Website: lowes
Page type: cart
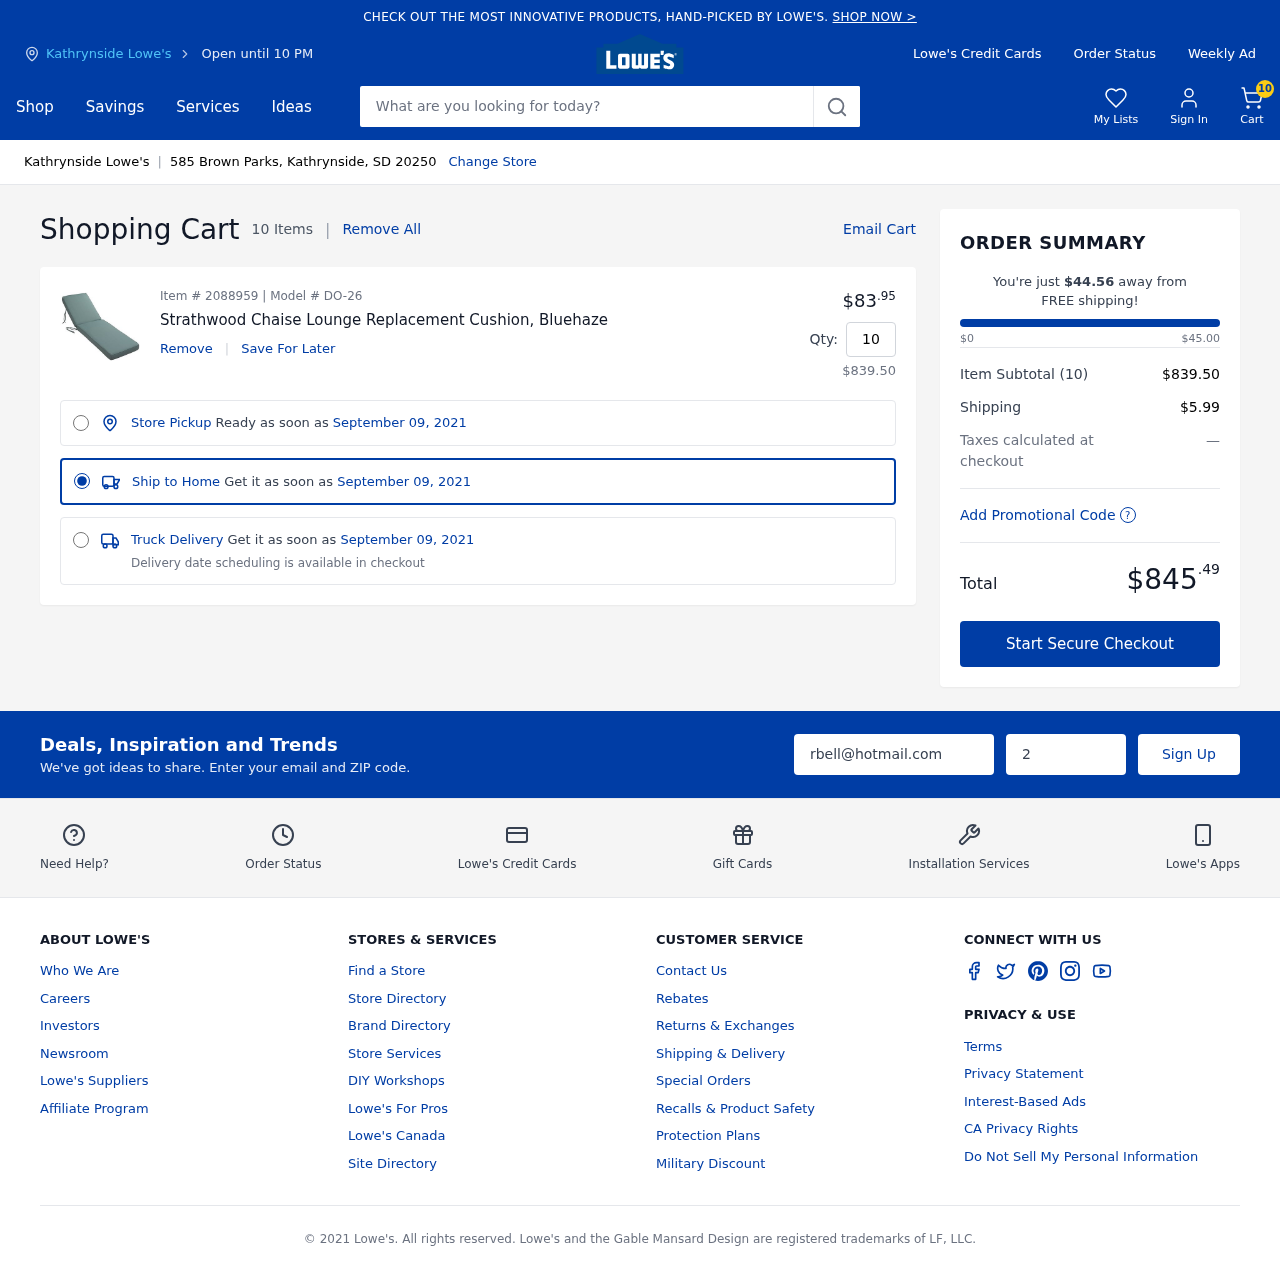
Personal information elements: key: PII_CITY
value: Kathrynside Lowe's
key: PII_EMAIL
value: rbell@hotmail.com
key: PII_POSTCODE
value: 20250
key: PII_STREET
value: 585 Brown Parks
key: PII_CITY_STATE_ZIP
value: Kathrynside, SD 20250
Product elements: key: PRODUCT1_NAME
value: Strathwood Chaise Lounge Replacement Cushion, Bluehaze
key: PRODUCT1_PRICE
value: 83.95
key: PRODUCT1_QUANTITY
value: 10
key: PRODUCT1_SUBTOTAL
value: $839.50
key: PRODUCT_ITEM_NUMBER
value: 2088959
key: PRODUCT_MODEL_NUMBER
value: DO-26
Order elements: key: ORDER_NUM_ITEMS
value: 10
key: ORDER_NUM_ITEMS
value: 10 Items
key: ORDER_DELIVERY_DATE
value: September 09, 2021
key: ORDER_SUBTOTAL
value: $839.50
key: ORDER_SHIPPING_COST
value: $5.99
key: ORDER_TOTAL
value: $845.49
Search elements: key: HEADER_SEARCH
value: What are you looking for today?